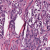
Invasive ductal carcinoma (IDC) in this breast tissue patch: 1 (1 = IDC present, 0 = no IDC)